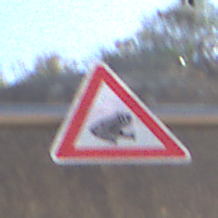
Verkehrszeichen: AmphibienwanderungLinks
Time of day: MorningAfternoon
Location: Outdoor (Nature)
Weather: Clear
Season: NotSpecified
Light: Natural